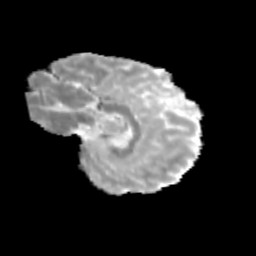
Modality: MD
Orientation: sagittal
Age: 12
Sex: female
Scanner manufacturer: siemens
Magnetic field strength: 3 T
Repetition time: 3.8 s
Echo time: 0.07 s